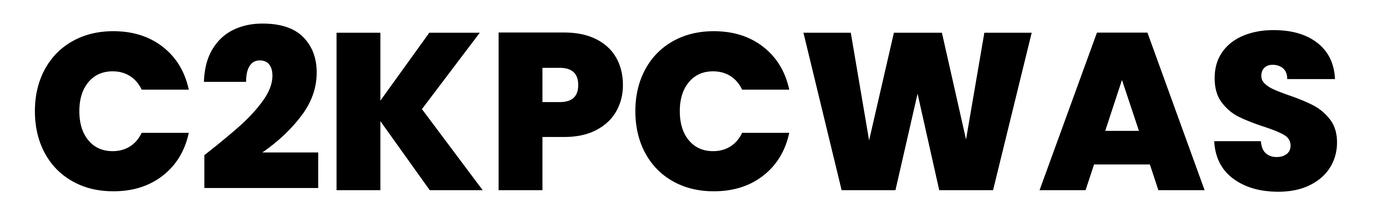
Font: Poppins-ExtraBold